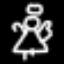
Label: angel